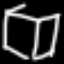
Label: square